Question: Its hard to explain... but here's a picture I drew :D

I'm using the jScrollPane Found <URL>!
The current scroll bar ignores the padding of the div. But I need the scroll bar to conform to the padding. I've read the css file and attempted to read the js but I can't figure it out.
the jScrollPane is a very good cross-browser solution but the documentation is truly rubbish in my opinion!
If its any help, the css for the container div is:
'''
div#Side{
/* box-model */
box-sizing: border-box;
-moz-box-sizing: border-box;
-ms-box-sizing: border-box;
/* structure */
position:absolute;
z-index: 2;
right:18px;
bottom:18px;
width:261px;
height:100%;
padding-top: 10px;
border-left: 1px Solid #EEE;
/* style */
background-color: #222;
}
'''
Cheers Peoples,
Alex
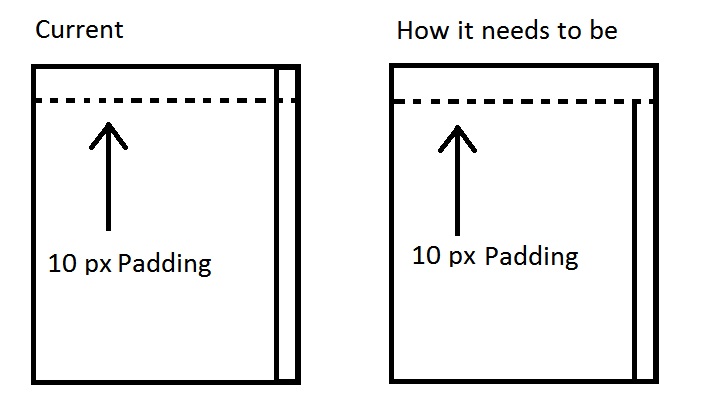
Answer: This question is years old, but in case anyone else has a similar problem (I did), then this solution might help.
jScrollPane has a "caps" feature that lets you set a space or gap at the end of the scrollbar so that it doesn't reach the full height (or width, depending on the case) of your scrollable element.
In the case above, you would set this in the CSS:
'''
.jspCap.jspCapTop {
display: block;
background: transparent;
}
.jspVerticalBar .jspCap.jspCapTop {
height: 10px;
}
'''
Reference: <URL>